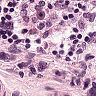
Metastatic tissue present: no